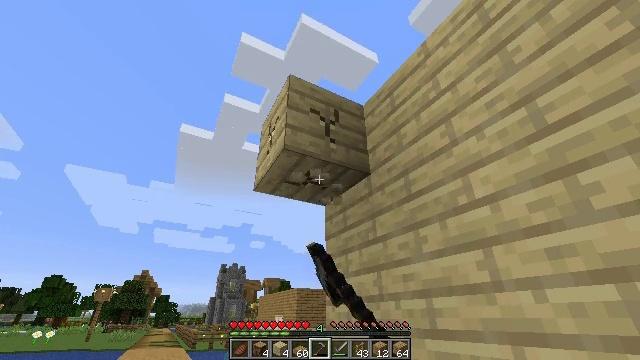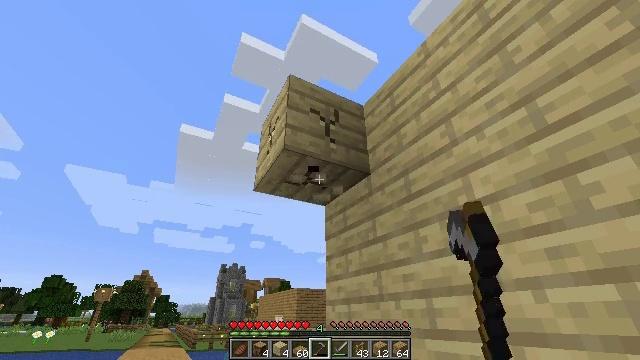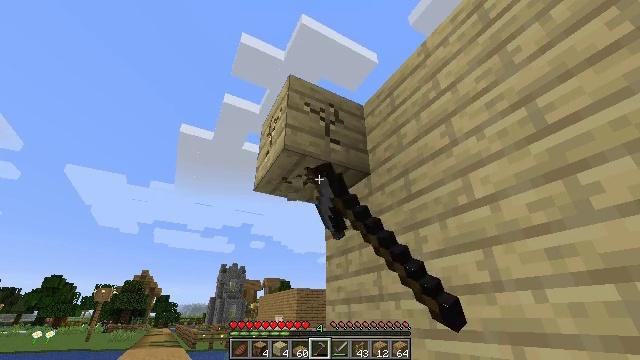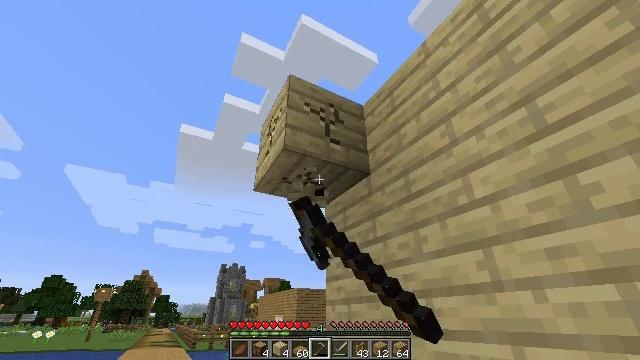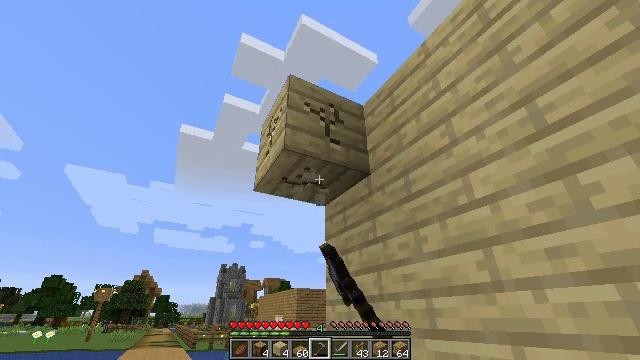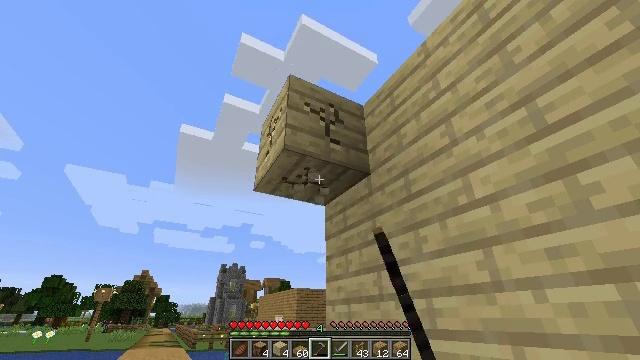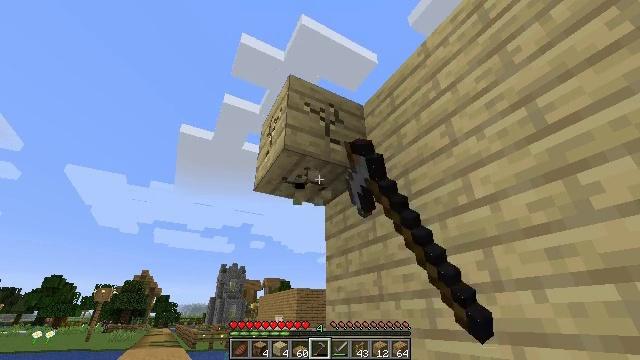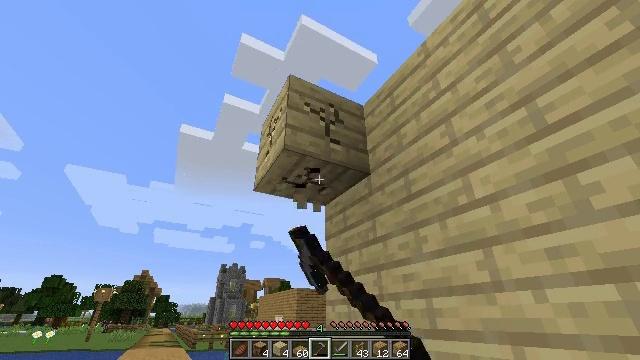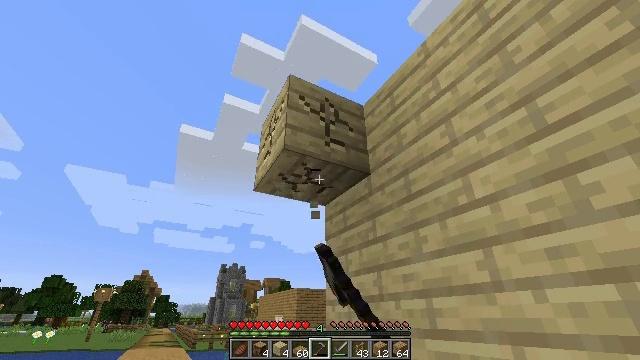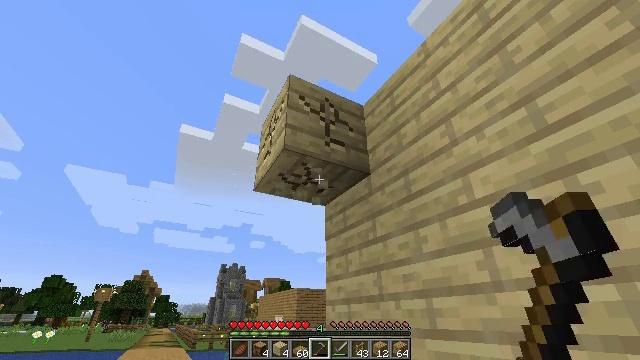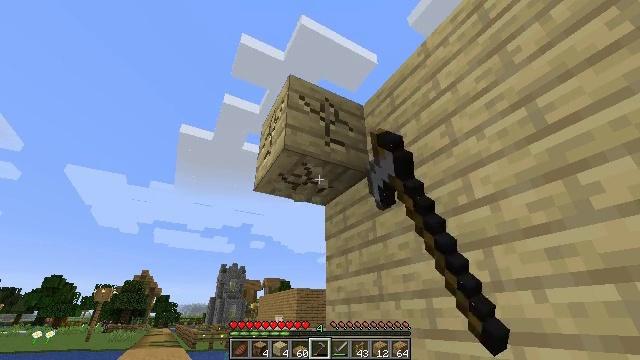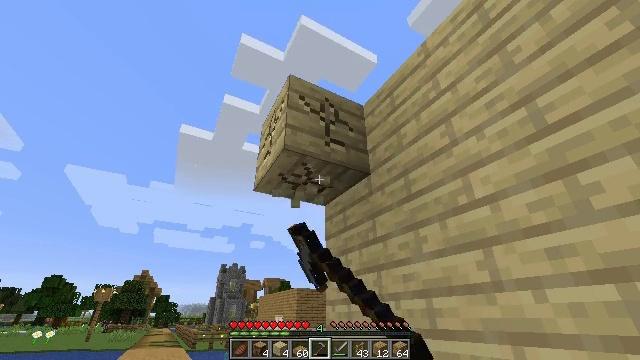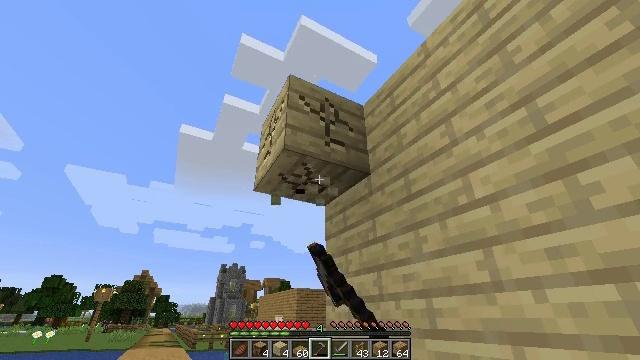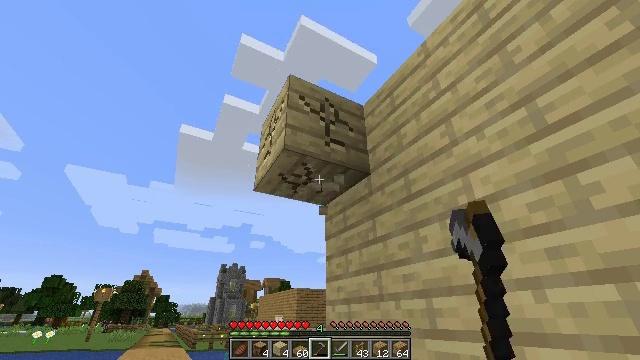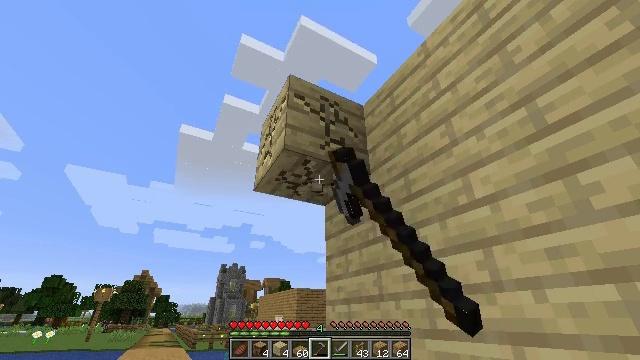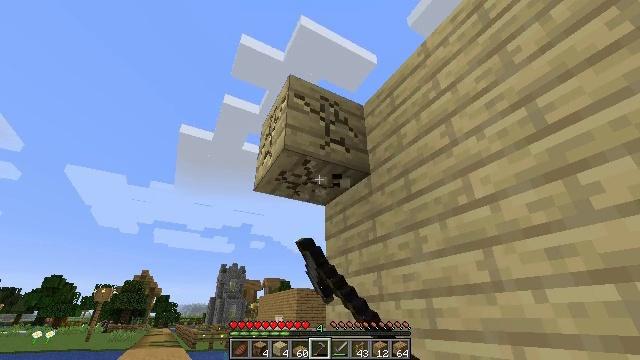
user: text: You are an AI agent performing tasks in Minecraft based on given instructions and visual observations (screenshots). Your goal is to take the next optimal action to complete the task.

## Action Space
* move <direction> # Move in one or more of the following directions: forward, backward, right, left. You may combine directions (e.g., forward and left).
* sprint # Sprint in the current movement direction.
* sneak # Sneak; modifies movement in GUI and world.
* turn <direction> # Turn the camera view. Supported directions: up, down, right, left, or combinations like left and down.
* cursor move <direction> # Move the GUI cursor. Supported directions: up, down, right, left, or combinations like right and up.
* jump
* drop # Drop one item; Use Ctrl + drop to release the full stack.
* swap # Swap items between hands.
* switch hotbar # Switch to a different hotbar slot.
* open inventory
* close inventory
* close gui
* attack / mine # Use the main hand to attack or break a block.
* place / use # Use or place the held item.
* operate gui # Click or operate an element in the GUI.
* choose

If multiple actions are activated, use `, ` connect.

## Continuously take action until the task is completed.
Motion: motion action
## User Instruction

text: Gather some birch planks.
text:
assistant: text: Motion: attack / mine
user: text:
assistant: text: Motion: attack / mine
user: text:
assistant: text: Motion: attack / mine
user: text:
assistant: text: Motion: attack / mine
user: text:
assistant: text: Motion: attack / mine
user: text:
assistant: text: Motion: attack / mine
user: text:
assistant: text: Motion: attack / mine
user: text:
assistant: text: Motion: attack / mine
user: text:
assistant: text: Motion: attack / mine
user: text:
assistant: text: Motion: attack / mine
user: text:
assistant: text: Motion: attack / mine
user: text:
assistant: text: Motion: attack / mine
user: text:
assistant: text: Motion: attack / mine
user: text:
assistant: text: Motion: attack / mine
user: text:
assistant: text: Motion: attack / mine
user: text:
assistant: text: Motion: attack / mine
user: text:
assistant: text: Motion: attack / mine
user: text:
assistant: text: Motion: attack / mine
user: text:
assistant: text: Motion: attack / mine
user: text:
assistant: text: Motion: attack / mine
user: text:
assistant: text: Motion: attack / mine
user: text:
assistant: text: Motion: attack / mine
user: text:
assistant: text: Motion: attack / mine
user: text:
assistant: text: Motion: attack / mine
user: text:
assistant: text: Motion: attack / mine
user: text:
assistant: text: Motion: attack / mine
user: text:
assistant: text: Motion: attack / mine
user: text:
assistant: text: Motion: attack / mine
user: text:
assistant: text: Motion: attack / mine
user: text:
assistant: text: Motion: attack / mine